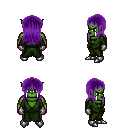
a pixel art fantasy rpg character, male body template, orc, green skin, green robe, teal pants, purple unkempt hairstyle, metal gloves, metal boots, four views (front, back, left, right), 2x2 character sprite sheet, small pixel art, hard edges, no anti-aliasing